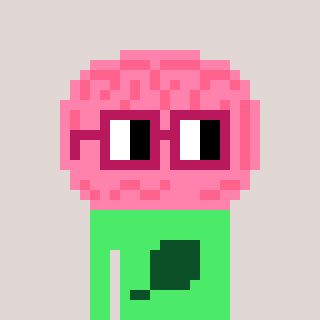
a pixel art character with square dark red glasses, a brain-shaped head and a teal-colored body on a warm background